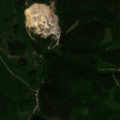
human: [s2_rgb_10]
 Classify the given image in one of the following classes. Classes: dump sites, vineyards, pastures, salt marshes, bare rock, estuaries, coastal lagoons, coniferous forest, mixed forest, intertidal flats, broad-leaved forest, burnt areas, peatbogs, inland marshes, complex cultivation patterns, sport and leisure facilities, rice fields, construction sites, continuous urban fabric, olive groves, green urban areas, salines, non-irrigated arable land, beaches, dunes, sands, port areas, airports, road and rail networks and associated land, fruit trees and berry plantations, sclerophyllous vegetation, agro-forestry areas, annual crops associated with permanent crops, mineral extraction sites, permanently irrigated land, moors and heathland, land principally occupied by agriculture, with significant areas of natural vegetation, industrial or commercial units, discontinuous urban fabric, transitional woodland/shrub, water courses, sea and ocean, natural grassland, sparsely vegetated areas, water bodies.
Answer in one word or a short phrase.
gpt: pastures, complex cultivation patterns, broad-leaved forest, mixed forest